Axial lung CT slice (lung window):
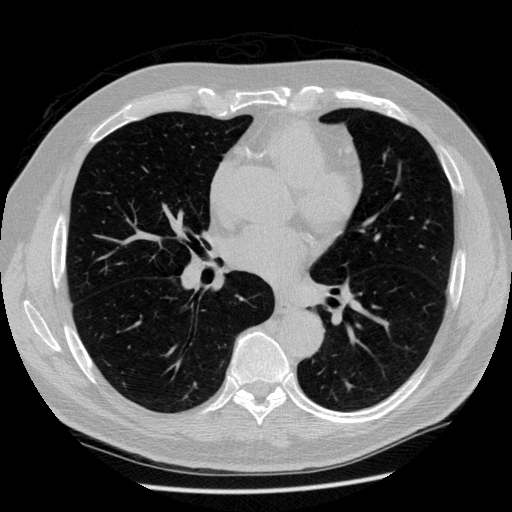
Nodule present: no